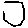
Label: hexagon